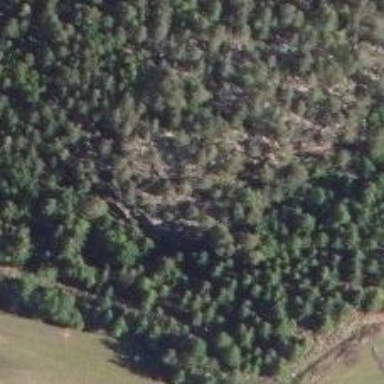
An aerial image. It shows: Natural cliff.